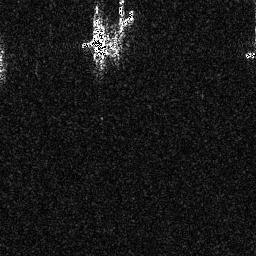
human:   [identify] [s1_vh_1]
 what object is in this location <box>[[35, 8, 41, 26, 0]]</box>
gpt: <ref>1 medium ship at the top</ref>